Question: I want to setup Tomcat in Eclipse Luna to automatically restart, means opposite of <URL>
When developing servlet, after changing my java code and then ran it Eclipse asked me to whether to restart the Tomcat or not. I clicked "no" and checked "remember my choice".
So every time, when I run servlet, the Tomcat will NOT automatically restart.
Where can I turn ON that feature (i.e., to clear "remember my choice" and set it opposite way).
I already tried opposite of what is advised in those two links but to no success. I tried both with "Modules auto reload by default" checked and unchecked.
I also tried to delete Tomcat several times and configure all over again, but it didn't help either. Here are available settings:

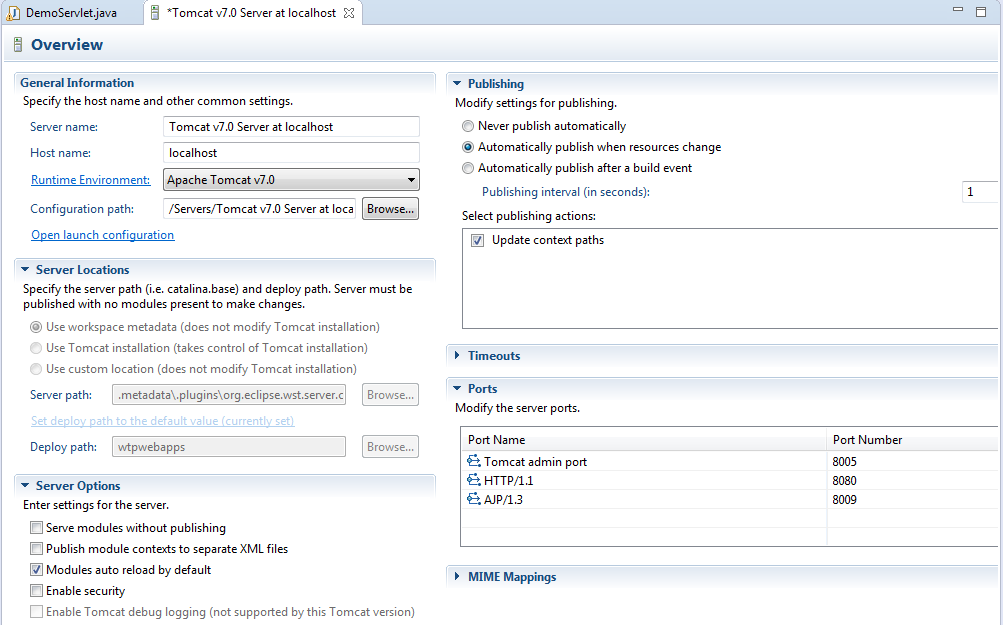
Answer: What you want to do is to update/modify launching preferences(how or when the server or runtime is launched).
To update launching preferences :
> Go to Window->Preferences->Server->Launching
Make the highlighted option to Always.
Source: <URL>